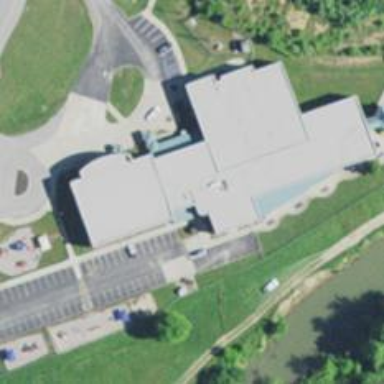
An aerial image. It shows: School building.